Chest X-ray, PA view. Patient: 60 years old, sex M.
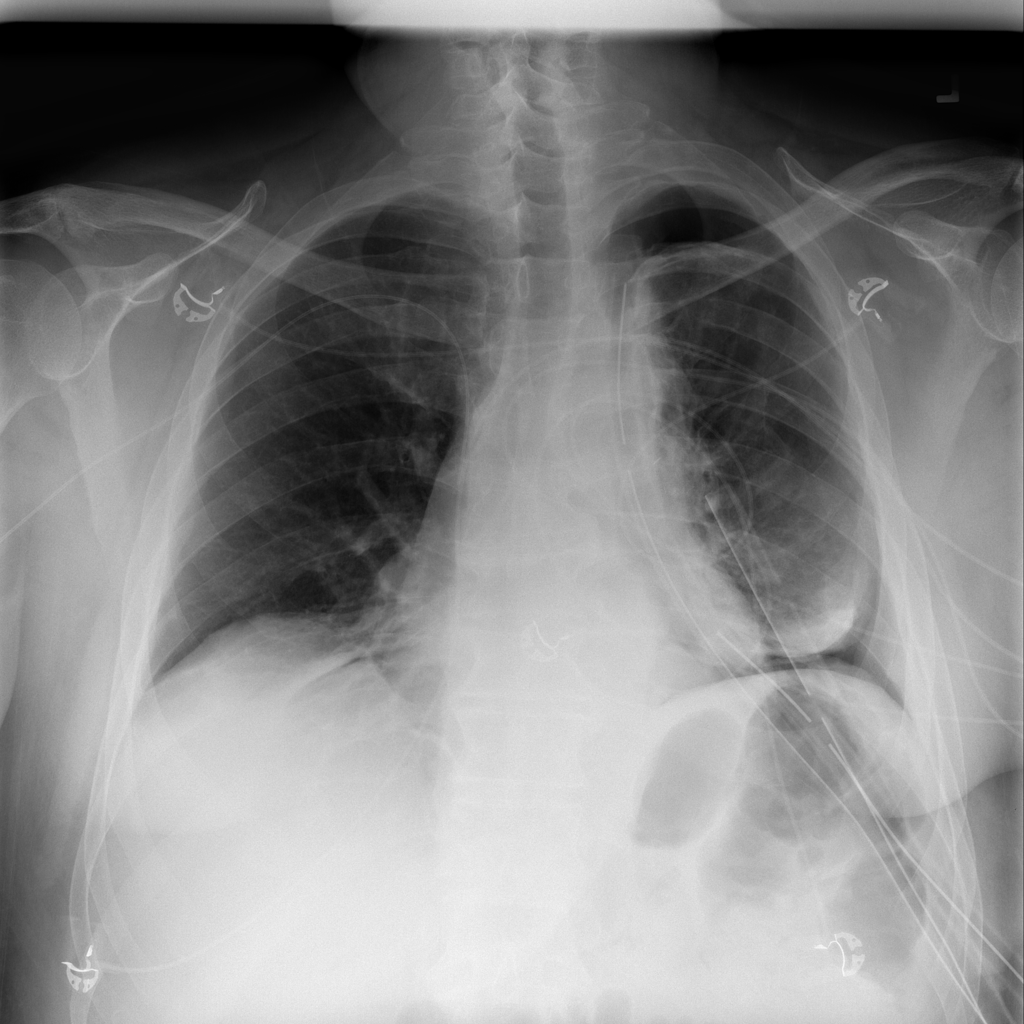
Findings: Atelectasis, Pneumothorax